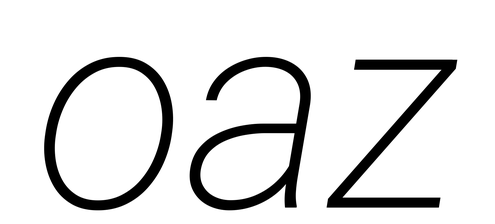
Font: Roboto-Italic_ExtraLight_Italic